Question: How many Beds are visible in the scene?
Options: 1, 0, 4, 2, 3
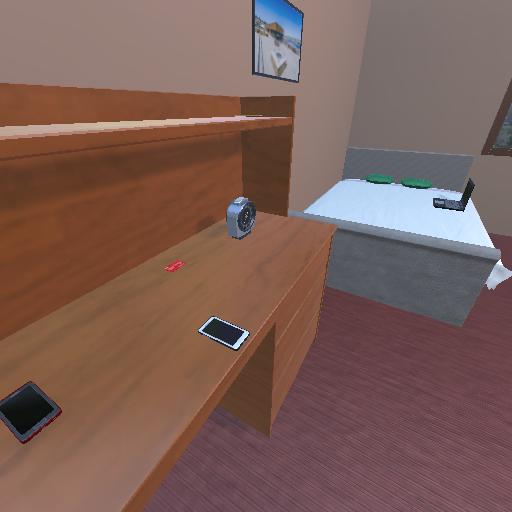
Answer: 1